Question: I am currently going through my networking slides and was wondering if someone could help me with the concept of fragmentation and reassembly.

I understand how it works, namely how datagrams are split into smaller chunks because network links have a MTU. However the example in the picture is confusing me.
So the first two sections show a length of 1500, because this is the MSU, but shouldn't this mean that the last one should have 1000 (for a total of 4000 bytes) and not 1040? Where did these extra 40 bytes come from? My guess is that because the previous two fragments both had a header of 20 bytes, this extra 40 bytes of data needed to go somewhere, so it will arrive in the last fragment?
Fragflag essentially means that there is another fragment, so all of them will have a Fragflag of 1 except the last fragment which will be at zero. However I don't understand what offset is or how it is calculated. Why is the first offset at zero? Why did we divide the bytes in the datafield (1480) by 8 to get the second offset? Where did this 8 come from? Aside from that, I am assuming that each fragments offset will just increase by this value?
For example, the first fragment will have a offset of 0, the second 185, the third 370 and the fourth 555? (370+185)
Thanks for any help!
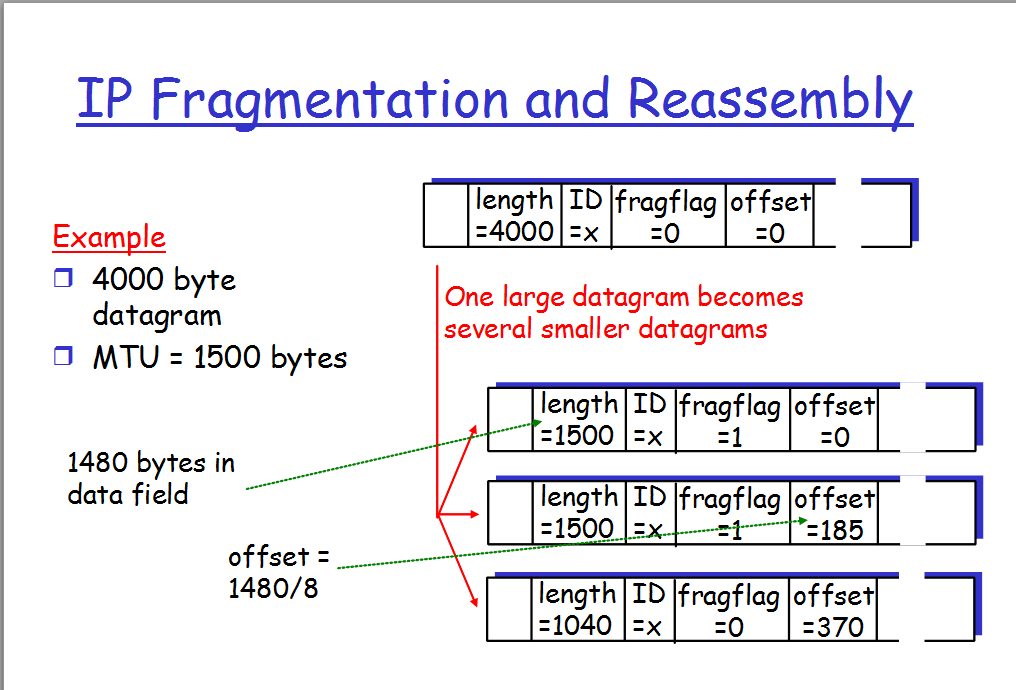
Answer: There is a 20 byte header in each packet. So the original packet contains 3,980 bytes of data. The fragments contain 1480, 1480, and 1020 bytes of data. 1480 + 1480 + 1020 = 3980
Every bit in the header is precious. Dividing the offset by 8 allows it to fit in 13 bits instead of 16. This means every packet but the last must contain a number of data bytes that is a multiple of 8, which isn't a problem.